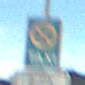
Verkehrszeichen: Taxenstand
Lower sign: ZeitangabenOhneBeschraenkungAufWochentage2
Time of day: MorningAfternoon
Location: Outdoor (Urban)
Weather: PartlyCloudy
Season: NotSpecified
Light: Natural